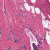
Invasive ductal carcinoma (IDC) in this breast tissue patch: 0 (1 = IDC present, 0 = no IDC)